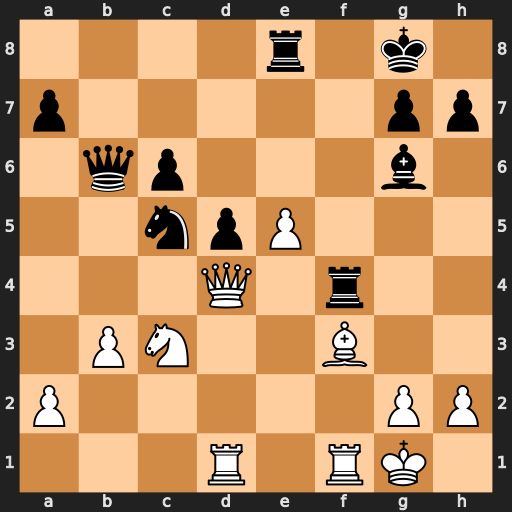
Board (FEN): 4r1k1/p5pp/1qp3b1/2npP3/3Q1r2/1PN2B2/P5PP/3R1RK1
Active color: w
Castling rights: -
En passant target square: -
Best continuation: Bxd5+ cxd5 Rxf4 Ne6 Qxb6